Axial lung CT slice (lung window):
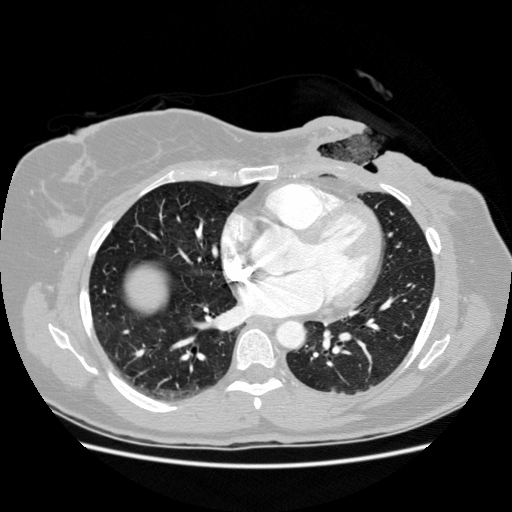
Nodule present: no